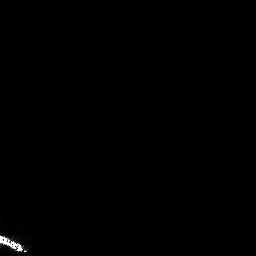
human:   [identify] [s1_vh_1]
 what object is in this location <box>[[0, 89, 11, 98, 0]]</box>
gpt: <ref>1 medium ship at the bottom left</ref>